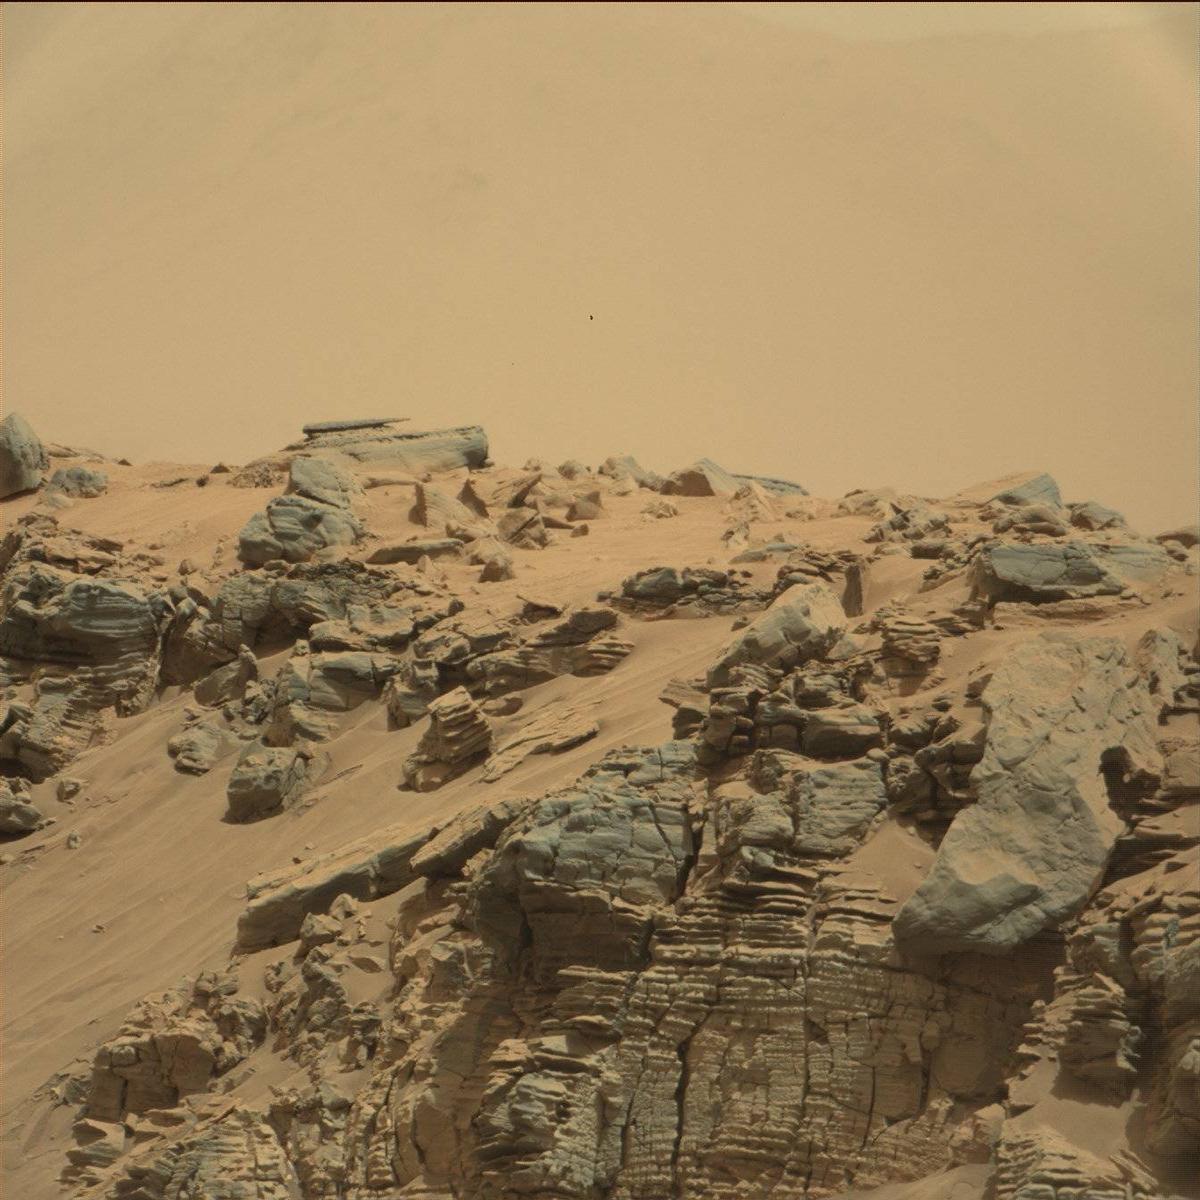
Terrain classes present: Bedrock, Ridge, Rock, Sand / Soil, Sky